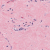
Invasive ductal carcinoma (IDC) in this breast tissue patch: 0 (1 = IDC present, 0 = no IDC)